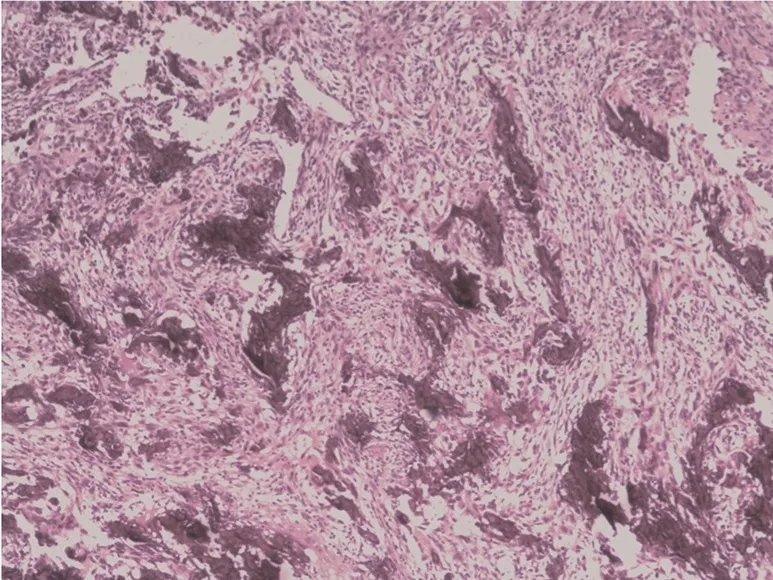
A: Primary cardiac fibroblastic osteosarcoma with well-differentiated osteosarcoma infiltrating the left atrium (HE, x4 magnification).
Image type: pathology (van_gieson)